Question: My SDK Manager shows two platform tools, one which comes under the folder 'Tools' which has revision 22, and the other which comes under the folder 'Tools (Preview Channel)' which has revision 23rc2. When I download and install one, after rebooting the SDK Manager, the other one comes as not installed and vice-versa.

So if only one can be installed which one should I go for?
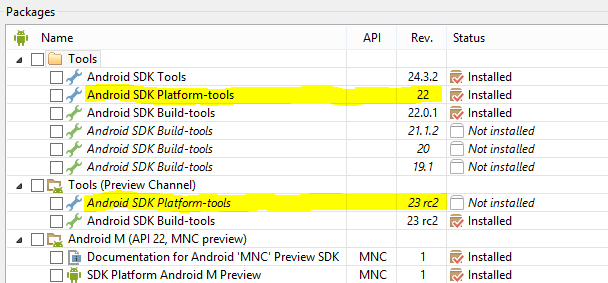
Answer: You can use only one version of SDK platform tool at a time.
Under tools the Android SDK platform tools means those tools which have been fully developed by Google are are now stable builds.
Under the preview channels are the one which are under development and are in beta stage, they are meant for advanced developers to give them an idea about the new releases and features yet to be offically released.
So, you must go with sdk tools under tools unless you are ready to take in account for those extra features and for some unknown bugs.